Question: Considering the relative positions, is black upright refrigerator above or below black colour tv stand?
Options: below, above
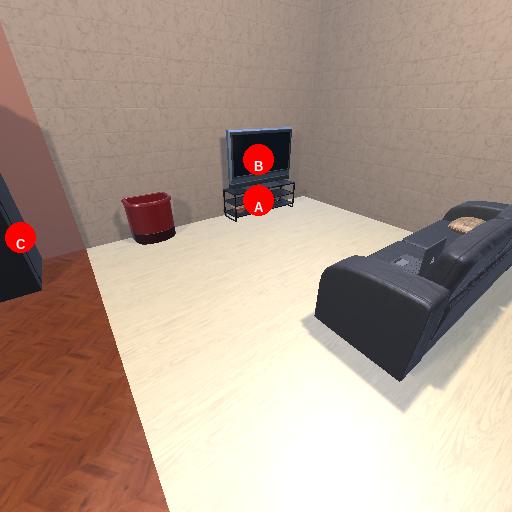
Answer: below